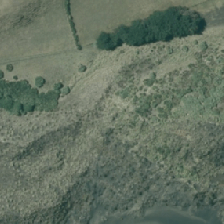
Land cover: low_producing_grassland